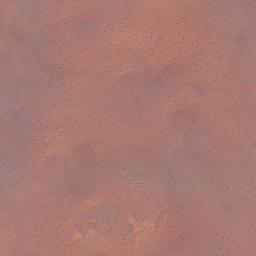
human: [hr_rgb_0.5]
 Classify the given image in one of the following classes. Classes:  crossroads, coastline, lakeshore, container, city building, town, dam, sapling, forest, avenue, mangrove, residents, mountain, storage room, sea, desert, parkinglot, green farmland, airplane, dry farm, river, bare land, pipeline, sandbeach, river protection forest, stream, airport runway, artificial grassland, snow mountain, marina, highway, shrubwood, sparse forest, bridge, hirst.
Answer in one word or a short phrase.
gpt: desert